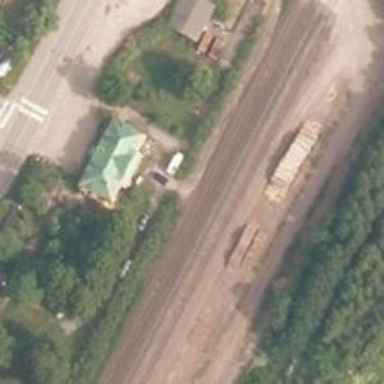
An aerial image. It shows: Railway yard.